Interaction volume radius: 5 \u00c5
Interaction volume height: 20 \u00c5
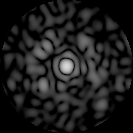
Disorder parameter: 0.8166